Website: lowes
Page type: billing-address
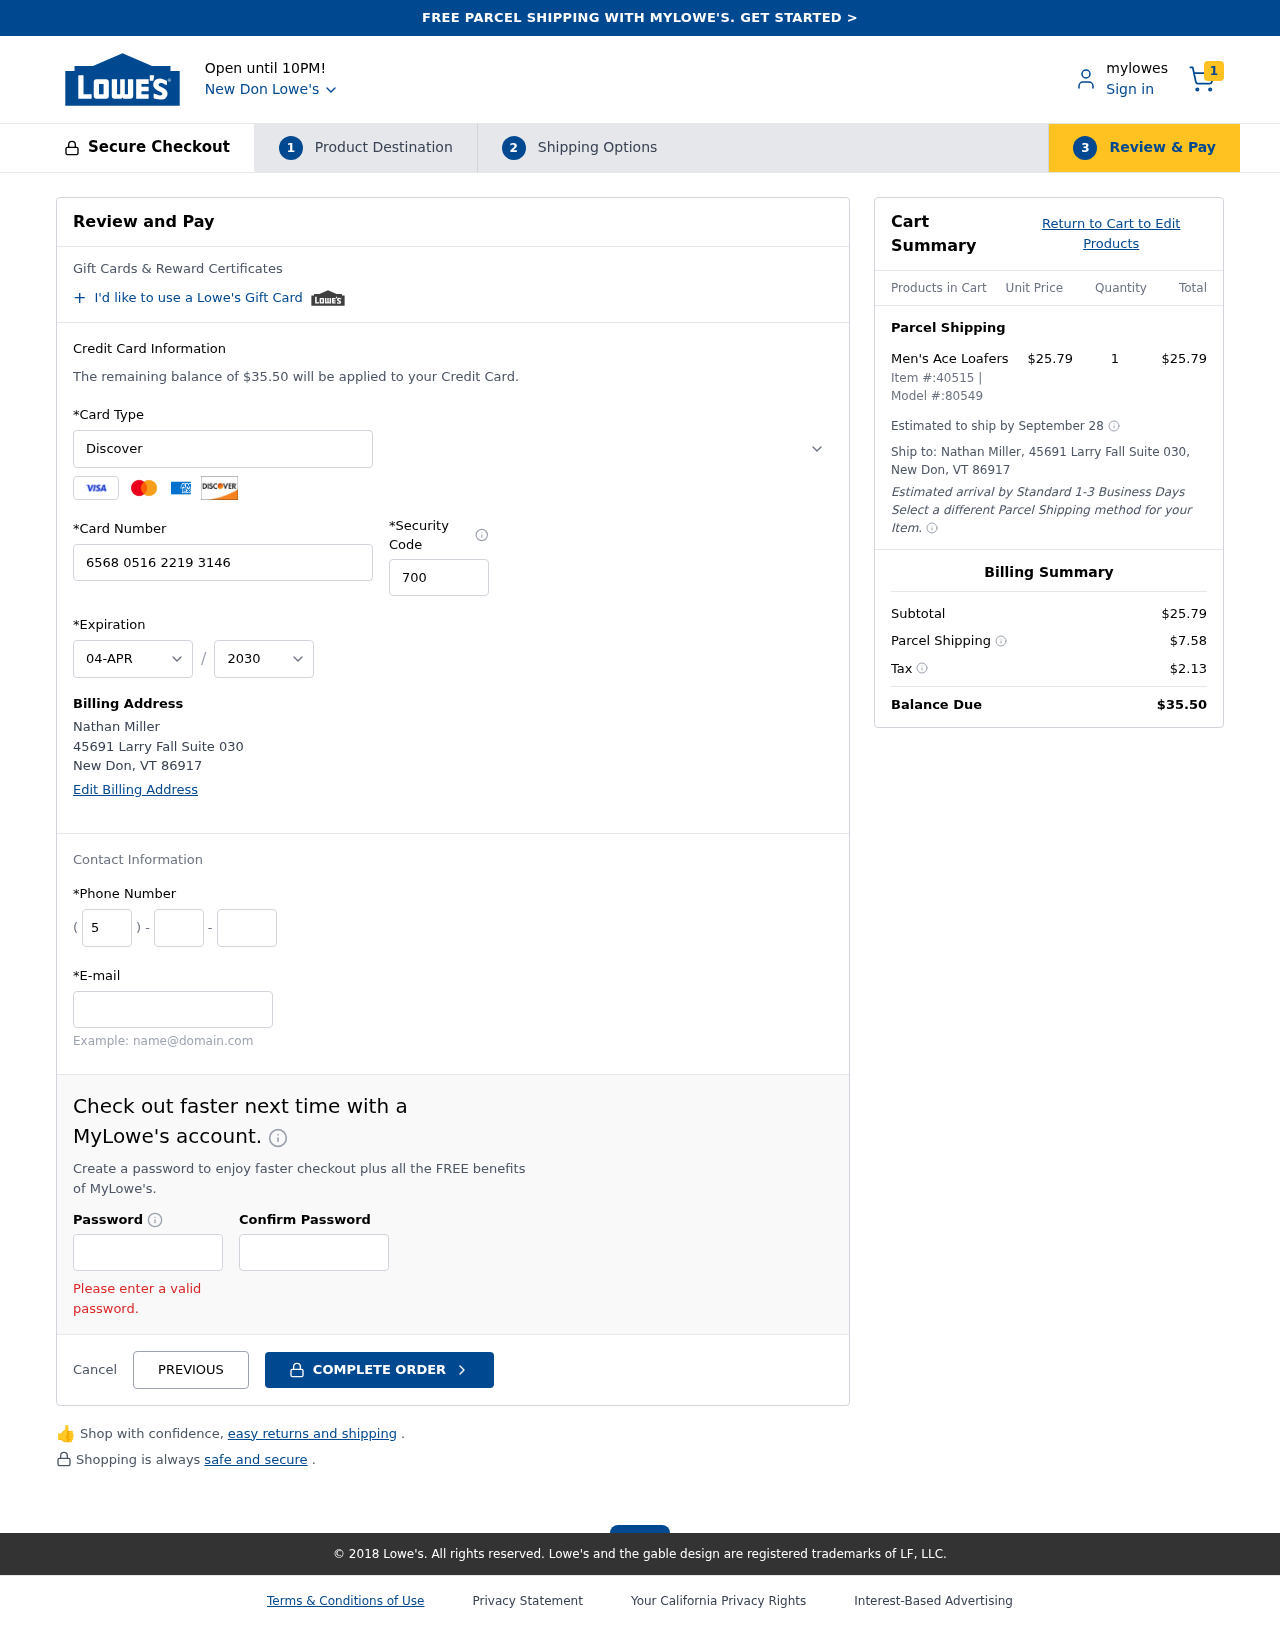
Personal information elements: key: PII_CARD_CVV
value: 700
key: PII_CARD_EXPIRY_MONTH
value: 04
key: PII_CARD_EXPIRY_YEAR
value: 30
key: PII_CARD_NUMBER
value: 6568 0516 2219 3146
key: PII_CARD_TYPE
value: Discover
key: PII_CITY
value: New Don
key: PII_CITY_STATE_ZIP
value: New Don, VT 86917
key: PII_EMAIL
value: nathanmiller@yahoo.com
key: PII_FULLNAME
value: Nathan Miller
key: PII_PHONE_AREA
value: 575
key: PII_PHONE_PREFIX
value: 554
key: PII_PHONE_SUFFIX
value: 7364
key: PII_STREET
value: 45691 Larry Fall Suite 030
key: PII_FULLNAME2
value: Nathan Miller
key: PII_STREET2
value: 45691 Larry Fall Suite 030
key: PII_CITY_STATE_ZIP2
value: New Don, VT 86917
Product elements: key: PRODUCT1_NAME
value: Men's Ace Loafers
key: PRODUCT1_PRICE
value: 25.79
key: PRODUCT1_QUANTITY
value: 1
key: PRODUCT_ITEM_NUMBER
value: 40515
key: PRODUCT_MODEL_NUMBER
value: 80549
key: PRODUCT1_LINE_TOTAL
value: $25.79
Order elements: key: ORDER_NUM_ITEMS
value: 1
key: ORDER_TOTAL
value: $35.50
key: ORDER_SHIPPING_DATE
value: September 28
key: ORDER_SUBTOTAL
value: $25.79
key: ORDER_SHIPPING_COST
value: $7.58
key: ORDER_TAX
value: $2.13